Question: I have an output from previous simulation where it has 32872 row and 1000 column. the row represents daily data for 90 years while the column represents different data sets for 90 years. What i want to do is calculate the mean and standard deviation for every year separately. For example what i am doing is :
'''
%for year 1
a=mean2(RAINFALL(1:365,:));
b=std2(RAINFALL(1:365,:));
%for year 2
a=mean2(RAINFALL(366:730,:));
b=std2(RAINFALL(366:730,:));
.
.
.
.
%for year 90
a=mean2(RAINFALL(32508:32872,:));
b=std2(RAINFALL(32508:32872,:));
'''
What i did was i calculate manually each year so i have to do it manually for about 90 times. the problem is i have about 100 of data sets like this. Is there anyway that i can perform this via automatically or using loop or other any function in MATLAB to simplify this process and store the output data in one matrix such as:

so that i don't have to do it manually? I am new to MATLAB programming and hope that experts in MATLAB can suggest me idea how to solve this efficiently. i really appreciate your help because this is for my masters dissertation project.
Thank You
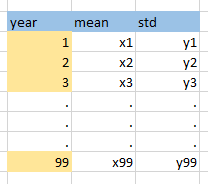
Answer: A 'for' loop may help you -
'''
R = rand(32872,90); % replace this with your rainfall data
startyear = 2010; % according to your comments
% generate array indices
nod = 365*ones(90,1) ... % number of days in each year
+(mod((startyear:(startyear+89))',4)==0);
ind(:,2) = cumsum(nod);
ind(:,1) = [0; ind(1:end-1,2)]+1;
% find stats
a = zeros(90,1);
b = zeros(90,1);
for ii = 1:90
yeardata = R(ind(ii,1):ind(ii,2),:);
a(ii) = mean2(yeardata);
b(ii) = std2(yeardata);
end
'''
Note that the tricky point here is to handle the leap years properly.
If you don't have Image Processing Toolbox, which includes 'mean2' and 'std2', then
'''
a(ii) = mean(yeardata(:));
b(ii) = std(yeardata(:));
'''